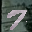
Label: 7